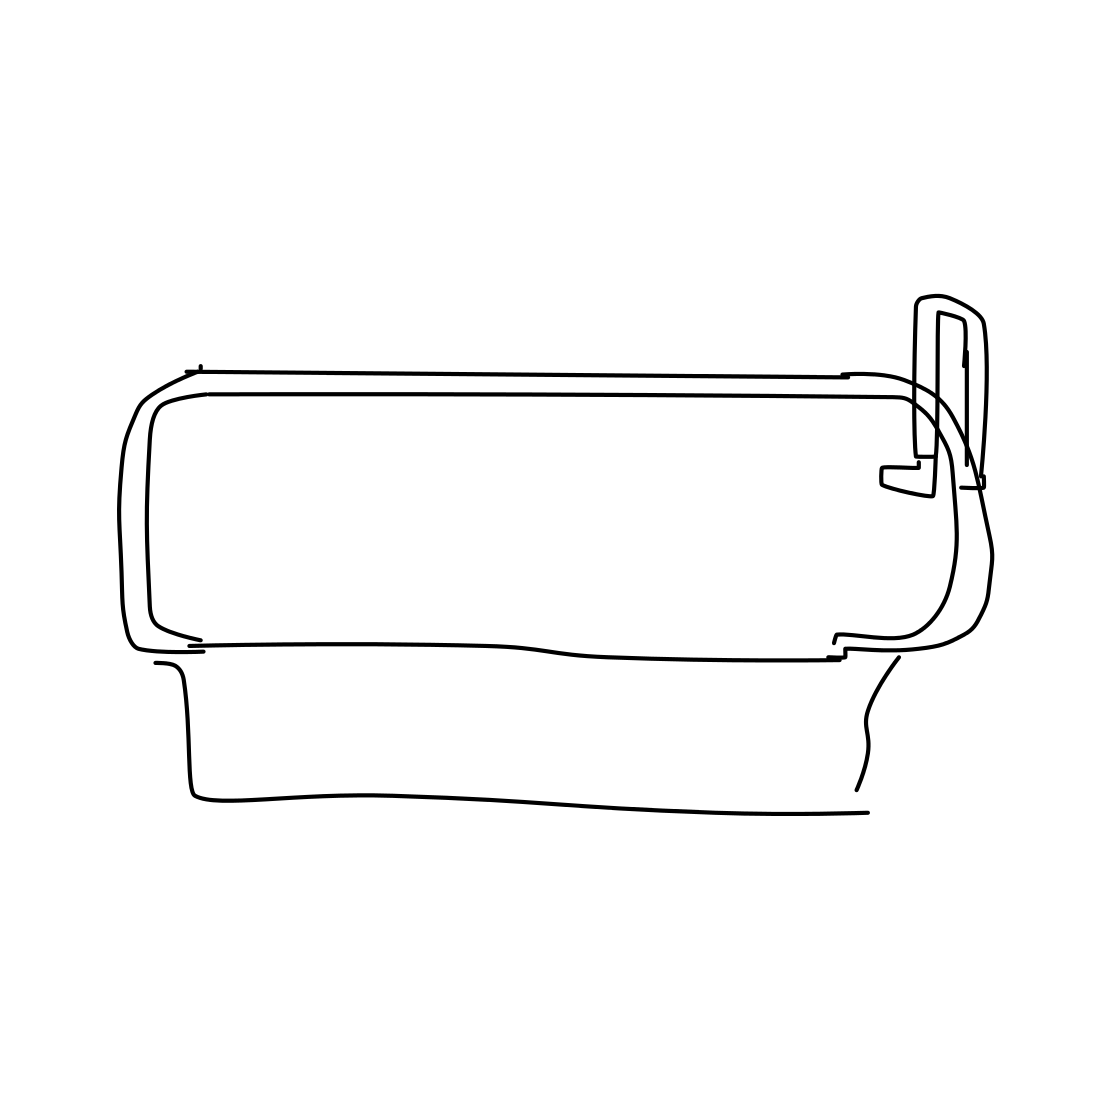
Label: bathtub